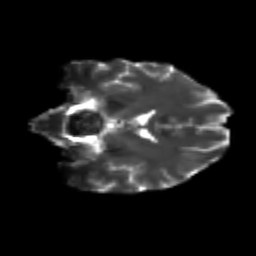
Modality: T2w
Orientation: coronal
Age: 25
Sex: female
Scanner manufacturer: siemens
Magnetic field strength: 3 T
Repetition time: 3.5 s
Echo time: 0.104 s